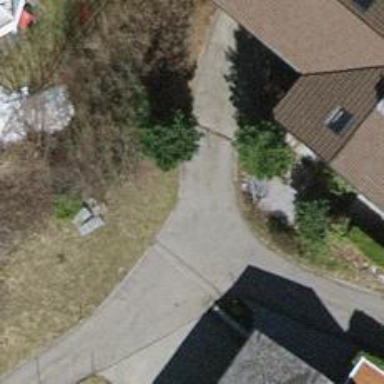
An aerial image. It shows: Alley classified as service road.